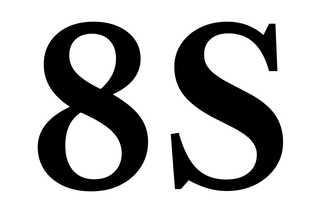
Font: LibreCaslonText_SemiBold